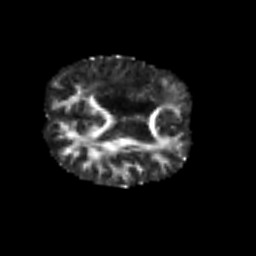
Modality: FA
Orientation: axial
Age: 57
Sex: male
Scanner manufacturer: siemens
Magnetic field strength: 3 T
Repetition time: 6.1 s
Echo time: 0.101 s